Question: I am working on a self-learning Rails application (the source code can be found <URL>. I want to validate the presence of the content before posting a text or an image:
.
Those are my <URL> or look below:
'''
class Post < ActiveRecord::Base
belongs_to :user
default_scope { order ("created_at DESC")}
belongs_to :content, polymorphic: true
has_reputation :votes, source: :user, aggregated_by: :sum
end
class PhotoPost < ActiveRecord::Base
has_attached_file :image, styles: {
post: "200x200>"
}
end
class TextPost < ActiveRecord::Base
attr_accessible :body
end
'''
Here are my <URL>.
So what I have tried so far. (I tried those on the Posts Model)
=> Using validates_associated
'''
validates_associated :content, :text_post
'''
and getting an error "undefined method 'text_post' for #Post:0x517c848>"
=> Used validates
'''
validates :content, :presence => true
'''
and getting no error however a post is created with no text.
'''
validates :body, :presence => true
'''
and getting an error "undefined method 'body' for #Post:0x513e4a8>"
If you need any other information please let me know and I will provide it asap.
Thank you.
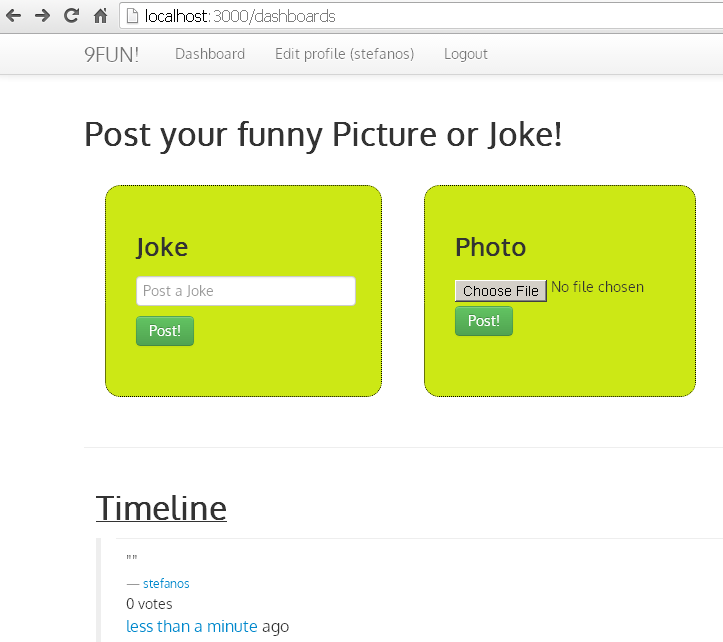
Answer: It would seem you have quite a confusing model setup with some key missing relation rules. E.g. Polymorphic rule which is not being utilised and a has_many relation between User and Post with no sign a of a user_id value in the Post model. Here is how I would set it up:
'''
def User << ActiveRecord::Base
has_many :text_posts
has_many :photo_posts
end
'''
'''
def TextPost << ActiveRecord::Base
attr_accessible :body, :user_id
belongs_to :user
validates :body, :presence => true
end
'''
'''
def PhotoPost << ActiveRecord::Base
attr_accessible :image, :user_id
belongs_to :user
validates :file, :presence => true, :format => {
:with => %r{\.(gif|png|jpg)$}i,
:message => "must be a URL for GIF, JPG or PNG image."
}
end
'''
Then in your view you would need to do:
'''
<%= form_for @text_post do |f| %>
# ...
<% end %>
'''
And in your controller you can modify the create method to include the current_user from devise and assign it to the new text post record (user_id attribute):
'''
def create
@text_post = current_user.text_posts.new(params[:text_post])
end
'''
This adheres more to the <URL> principle which Ruby on Rails excels at - you shouldn't be writing alot of code to just create a new record.
I would advise on reading up on some Ruby on Rails standard and best practises. You shouldn't need to create a method in the Dashboard Model in order to create a new TextPost or PhotoPost record. This is a very confusing way of going about it; instead you should be utilising the power of ActiveRecord relation.
I would advise checking out <URL>. They have alot of fulfilling content.